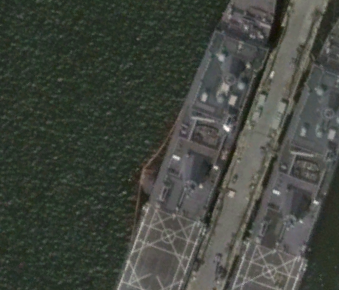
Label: combat